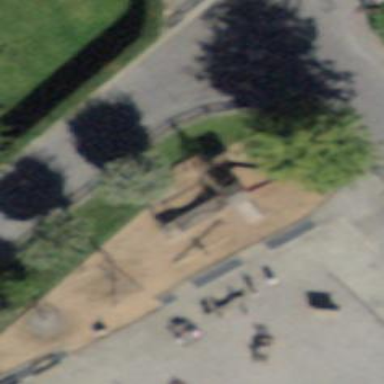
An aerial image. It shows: Playground area for leisure land.